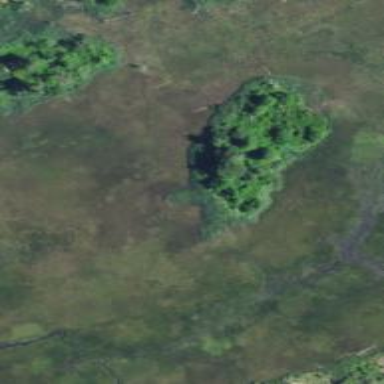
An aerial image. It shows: Swamp in wetland area.